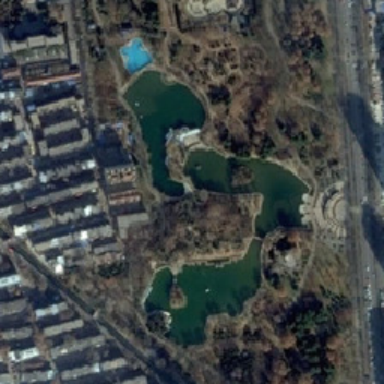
The park where the trees at the curly lake is withered and yellow is next to a road .